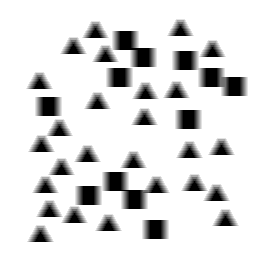
Squares: 12
Triangles: 26
Stars: 0
Total shapes: 38